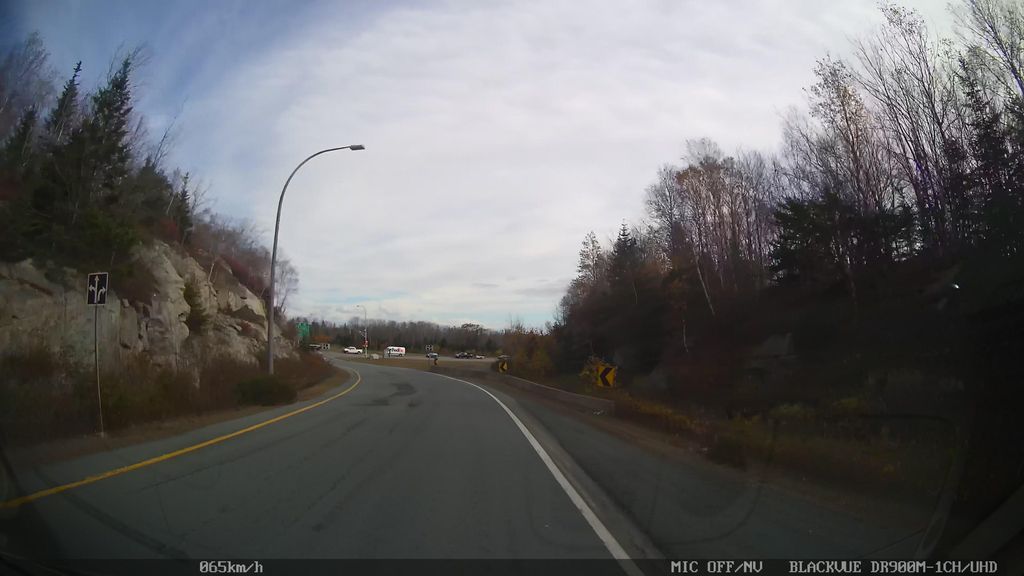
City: halifax